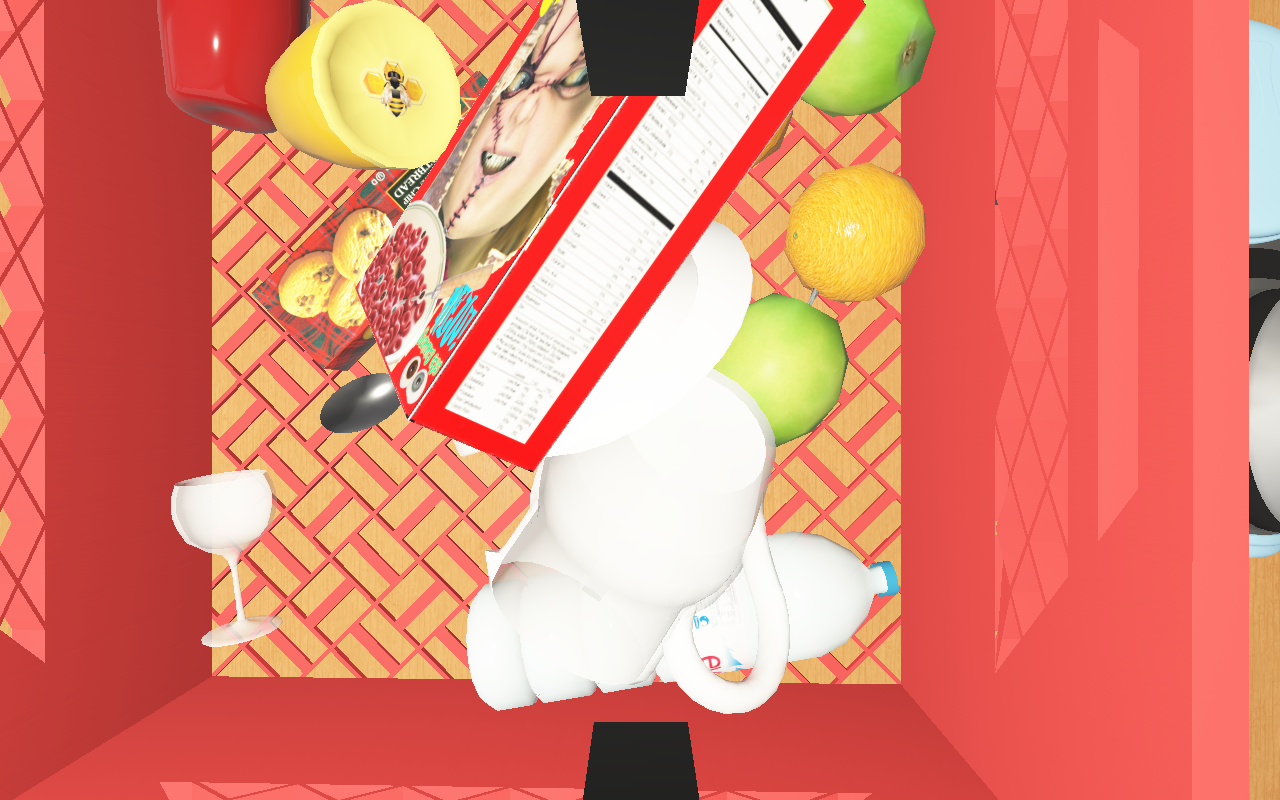
Objects in the scene:
water bottle
orange
spoon
plate
jam jar
cereal box
cereal box
cereal box
biscuit box